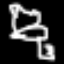
Label: frog